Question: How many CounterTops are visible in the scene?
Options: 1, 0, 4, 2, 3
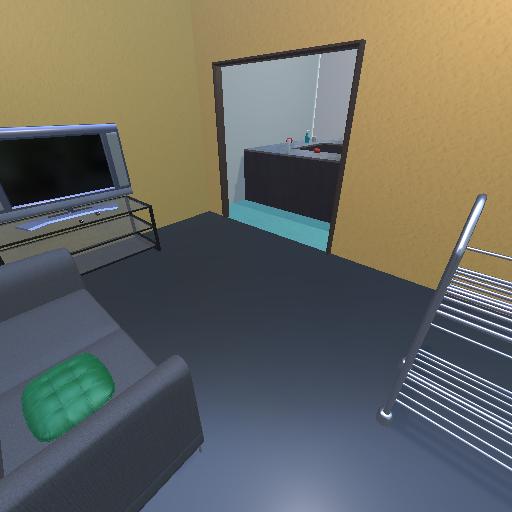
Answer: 1